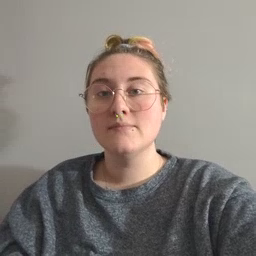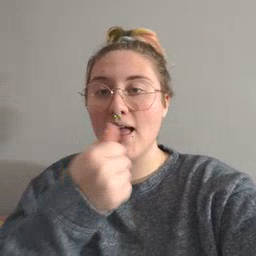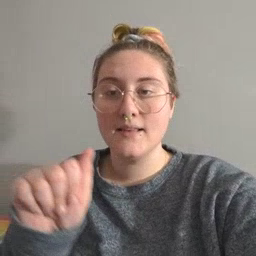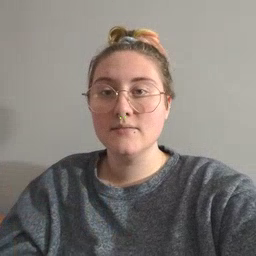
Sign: any